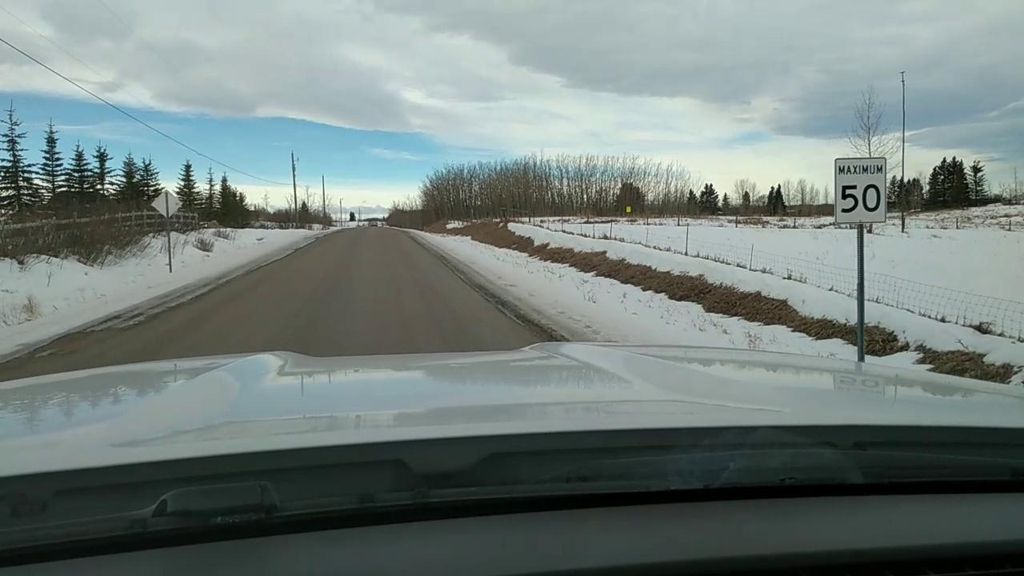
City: calgary